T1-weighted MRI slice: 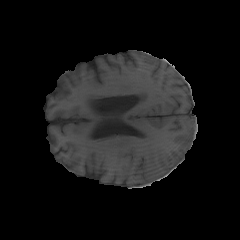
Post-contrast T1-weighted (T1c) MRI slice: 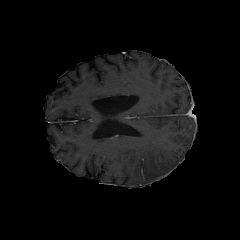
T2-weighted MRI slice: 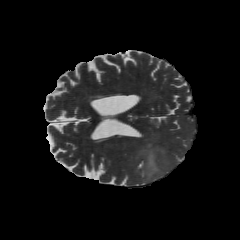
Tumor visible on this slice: yes